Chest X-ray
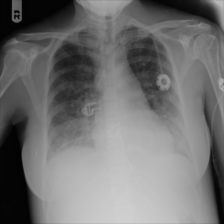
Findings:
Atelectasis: negative
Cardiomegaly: negative
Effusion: negative
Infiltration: positive
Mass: negative
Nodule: negative
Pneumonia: positive
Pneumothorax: negative
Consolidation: negative
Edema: positive
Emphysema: negative
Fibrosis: negative
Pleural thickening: negative
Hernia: negative